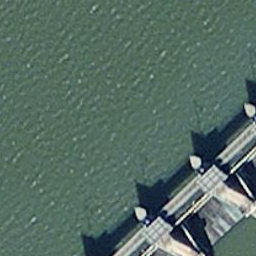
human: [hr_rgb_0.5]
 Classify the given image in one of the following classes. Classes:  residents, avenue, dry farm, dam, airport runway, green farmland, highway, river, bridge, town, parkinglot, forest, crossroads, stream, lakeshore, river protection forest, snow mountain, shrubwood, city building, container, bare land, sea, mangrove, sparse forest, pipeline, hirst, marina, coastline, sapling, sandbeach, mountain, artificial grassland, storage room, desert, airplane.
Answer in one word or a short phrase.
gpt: dam